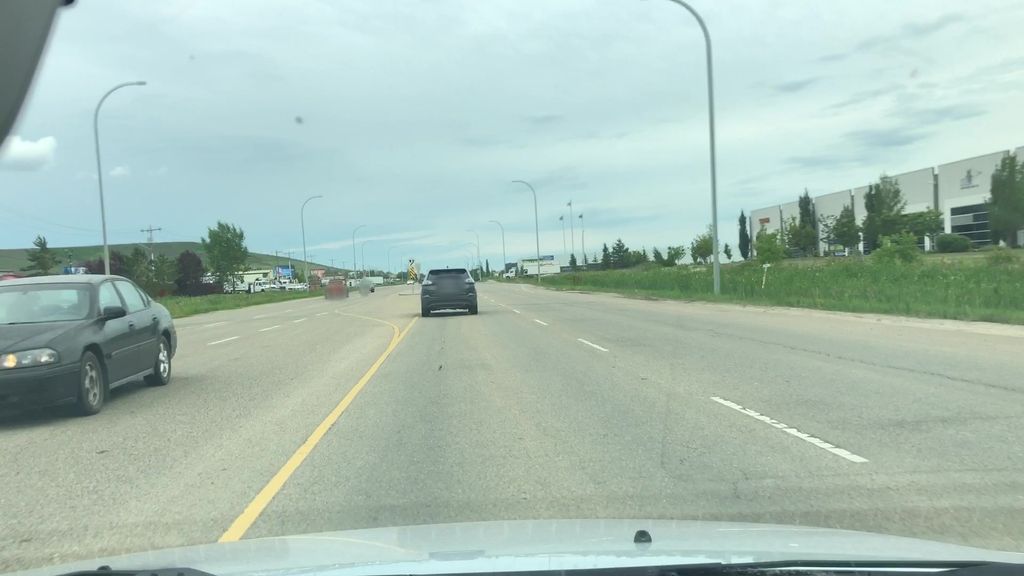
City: edmonton